Field crop: tomato
Growth stage: 2
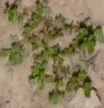
Species: portulaca